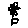
Label: flower